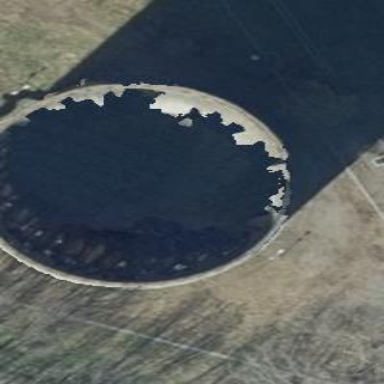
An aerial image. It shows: Industrial building with cooling tower.